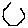
Label: hexagon